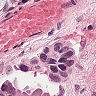
Metastatic tissue present: yes